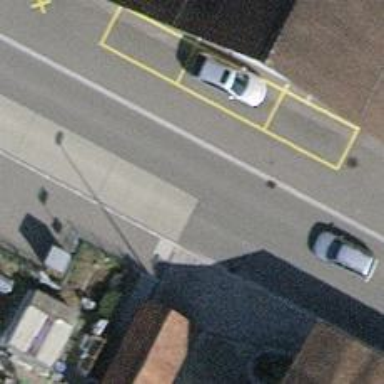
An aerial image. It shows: Public transport stop position.